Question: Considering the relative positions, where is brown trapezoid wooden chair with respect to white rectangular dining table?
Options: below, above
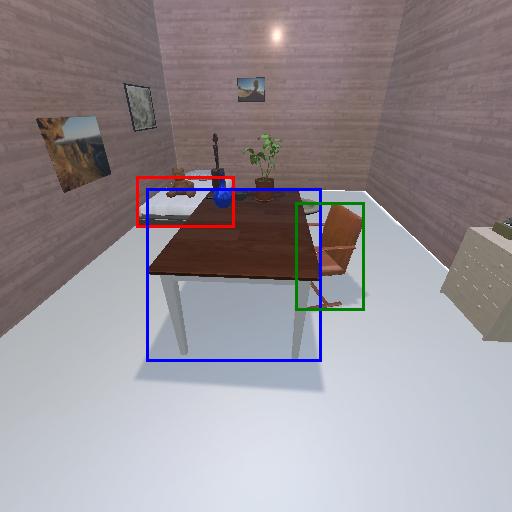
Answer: below